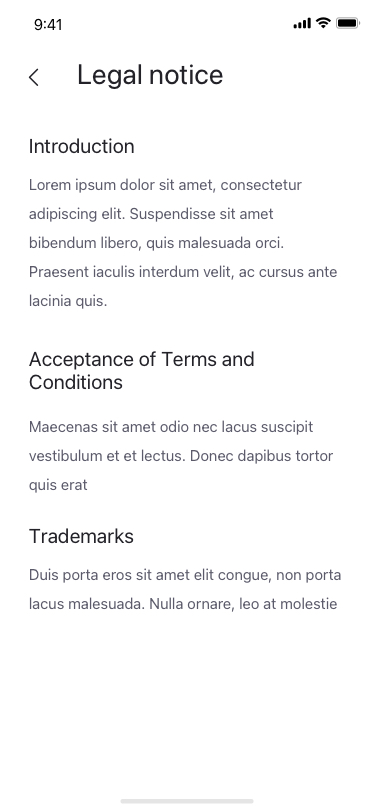
Text in this UI design:
Introduction
Trademarks
Acceptance of Terms and Conditions
Lorem ipsum dolor sit amet, consectetur adipiscing elit. Suspendisse sit amet bibendum libero, quis malesuada orci. Praesent iaculis interdum velit, ac cursus ante lacinia quis.
Duis porta eros sit amet elit congue, non porta lacus malesuada. Nulla ornare, leo at molestie
Maecenas sit amet odio nec lacus suscipit vestibulum et et lectus. Donec dapibus tortor quis erat
Legal notice